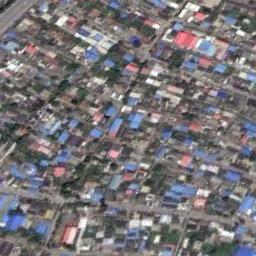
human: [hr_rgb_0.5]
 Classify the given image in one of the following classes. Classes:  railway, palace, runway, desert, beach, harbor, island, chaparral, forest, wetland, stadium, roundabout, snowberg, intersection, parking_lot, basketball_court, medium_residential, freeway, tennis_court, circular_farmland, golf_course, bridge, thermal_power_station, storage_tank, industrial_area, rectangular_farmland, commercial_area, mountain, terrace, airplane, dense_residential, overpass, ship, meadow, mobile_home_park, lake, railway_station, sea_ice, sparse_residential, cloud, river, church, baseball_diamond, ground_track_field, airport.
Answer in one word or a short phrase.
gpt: industrial_area